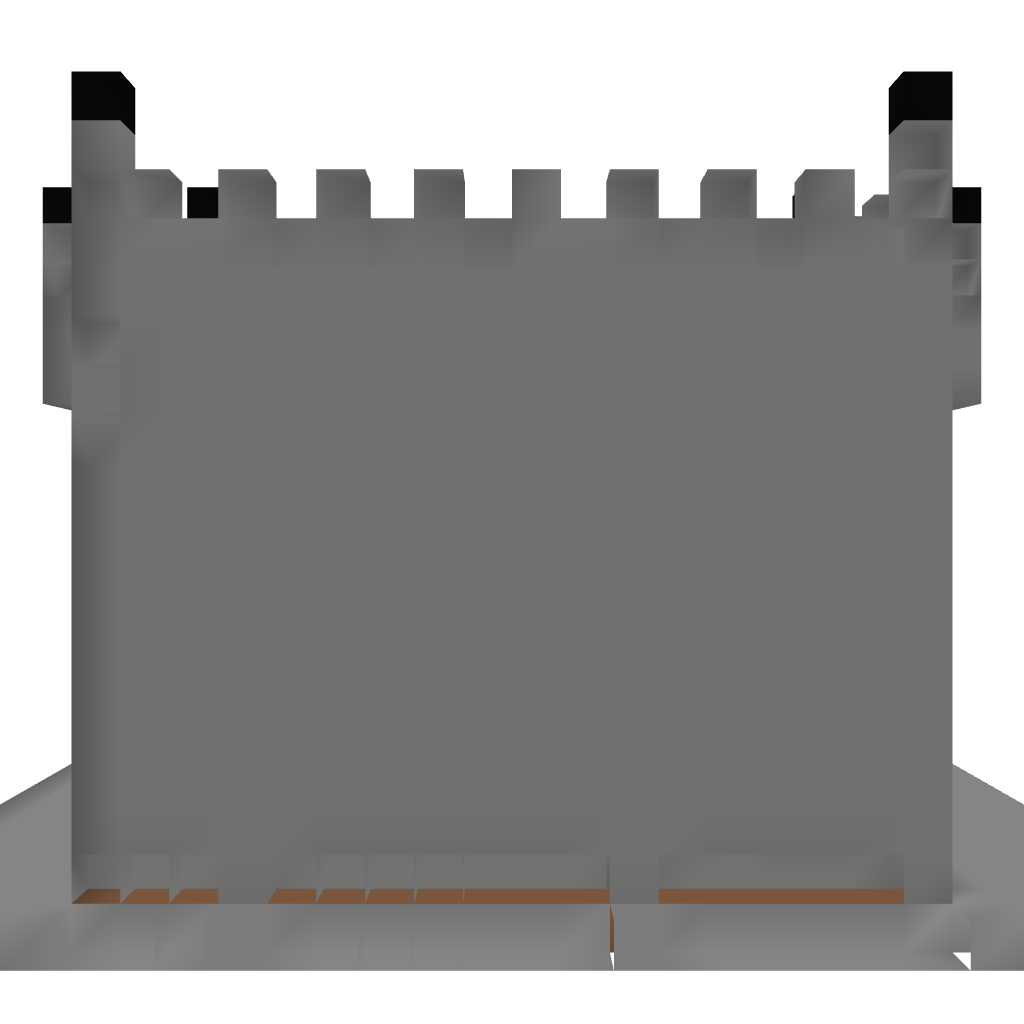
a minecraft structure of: Ultima Online Housing - Large Tower